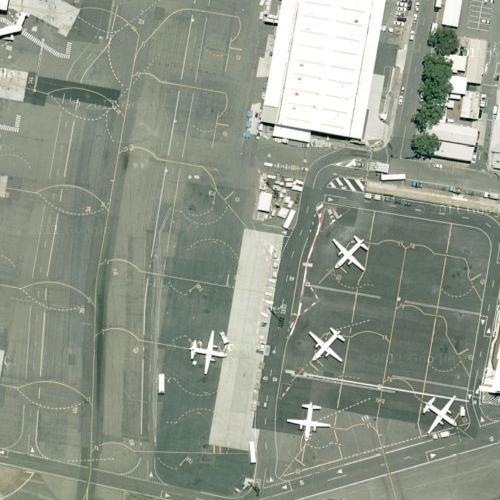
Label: sydney